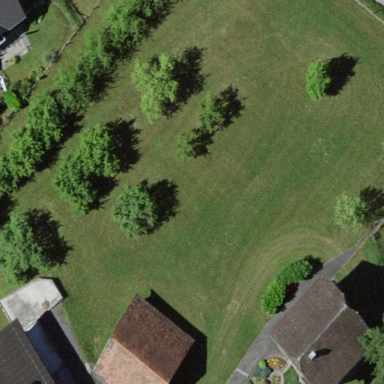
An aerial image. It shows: Orchard.